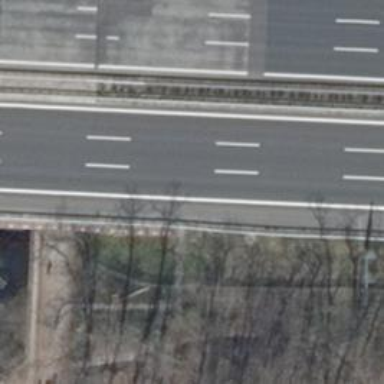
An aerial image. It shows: Motorway bridge with asphalt surface.